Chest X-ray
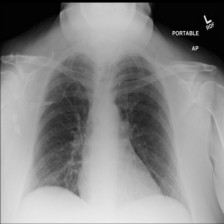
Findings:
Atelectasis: negative
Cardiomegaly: negative
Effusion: negative
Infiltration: negative
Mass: negative
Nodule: negative
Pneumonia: negative
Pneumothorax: negative
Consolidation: negative
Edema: negative
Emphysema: negative
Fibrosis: negative
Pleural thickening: negative
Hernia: negative